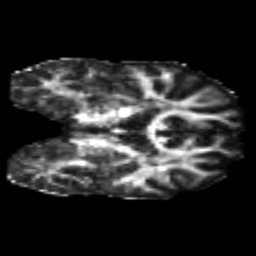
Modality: FA
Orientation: coronal
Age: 24
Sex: male
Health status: healthy
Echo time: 0.074 s